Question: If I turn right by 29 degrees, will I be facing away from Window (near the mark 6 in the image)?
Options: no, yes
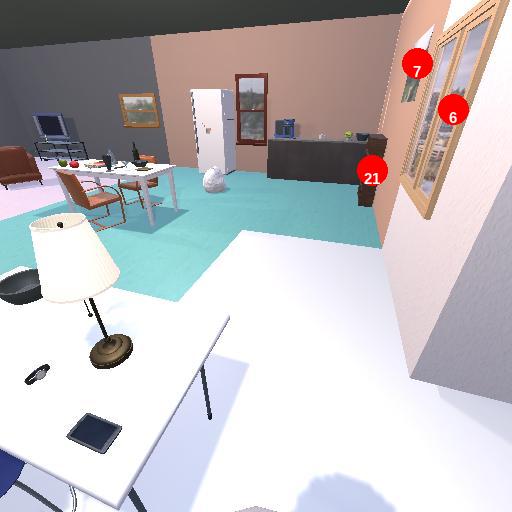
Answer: no